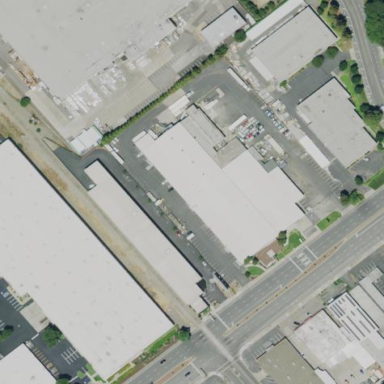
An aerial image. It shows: Building used for storage rental.